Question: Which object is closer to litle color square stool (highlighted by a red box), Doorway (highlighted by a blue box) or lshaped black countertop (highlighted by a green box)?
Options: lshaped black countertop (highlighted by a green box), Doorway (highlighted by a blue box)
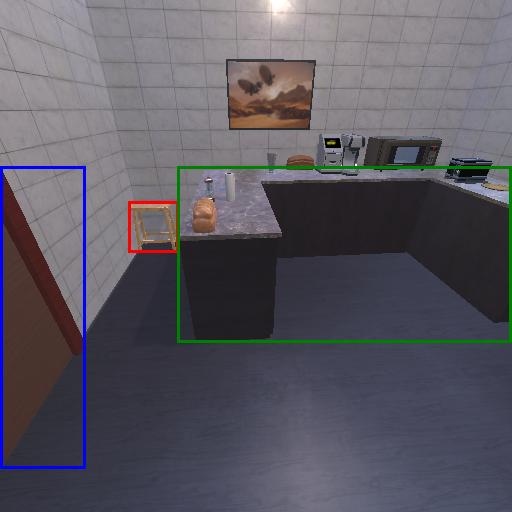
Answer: lshaped black countertop (highlighted by a green box)